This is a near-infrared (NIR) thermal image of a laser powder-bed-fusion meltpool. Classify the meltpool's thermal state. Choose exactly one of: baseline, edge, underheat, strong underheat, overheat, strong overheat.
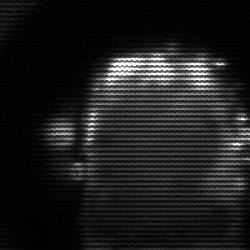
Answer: baseline